【题型】解答题　【知识点】解析几何　【难度】easy
已知直线 $l$ 经过点 $P(1,1)$ 且与 $l_1: y=\sqrt{3}x+1$ 和 $l_2: y=\sqrt{3}x+3$ 分别交于 $A, B$ 两点, 若 $|AB|=\sqrt{2}$, 求直线 $l$ 的方程.
【解答】
\textbf{【答案】} $(2-\sqrt{3})x-y-1+\sqrt{3}=0$ 或 $(2+\sqrt{3})x+y-\sqrt{3}-3=0$

\textbf{【分析】} 先利用平行直线间的距离公式求得 $l_1$ 和 $l_2$ 的距离, 从而得到直线 $l$ 与斜率 $k=-\frac{\sqrt{3}}{3}$ 的直线的夹角, 从而利用直线夹角公式得到关于 $t$ 的方程, 解之即可得解.

\textbf{【详解】} 依题意, 易知直线 $l_1: y=\sqrt{3}x+1$ 和直线 $l_2: y=\sqrt{3}x+3$ 互相平行,

故两直线间的距离 $d=\frac{|3-1|}{\sqrt{1+(\sqrt{3})^2}}=1$, 且与两直线垂直的直线斜率 $k=-\frac{\sqrt{3}}{3}$,

因为 $|AB|=\sqrt{2}$, 故设经过点 $P(1,1)$ 的直线 $l$ 斜率为 $t$,

故所求的直线 $l$ 与斜率 $k=-\frac{\sqrt{3}}{3}$ 的直线的夹角为 $\frac{\pi}{4}$,

则 $\tan\frac{\pi}{4} = \left| \frac{t+\frac{\sqrt{3}}{3}}{1-\frac{\sqrt{3}}{3}t} \right| = 1$, 解得 $t=2-\sqrt{3}$ 或 $-2-\sqrt{3}$;

故直线 $l$ 的方程为 $y-1=(2-\sqrt{3})(x-1)$ 或 $y-1=(-2-\sqrt{3})(x-1)$.

整理得: $(2-\sqrt{3})x-y-1+\sqrt{3}=0$ 或 $(2+\sqrt{3})x+y-\sqrt{3}-3=0$.
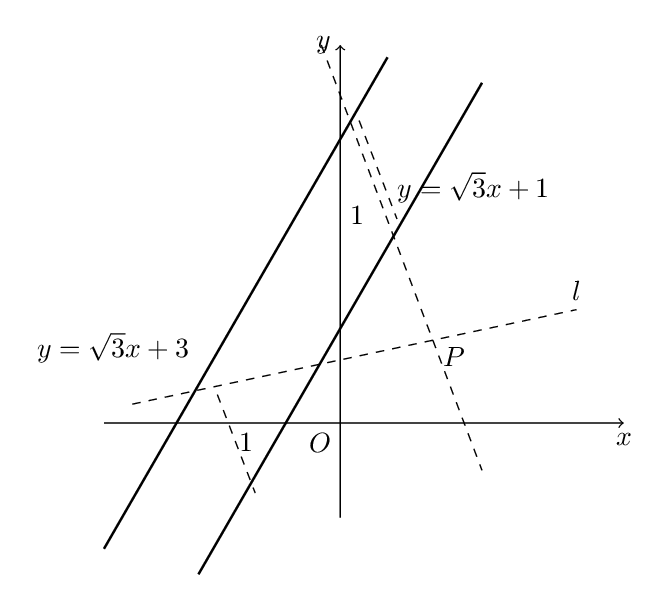